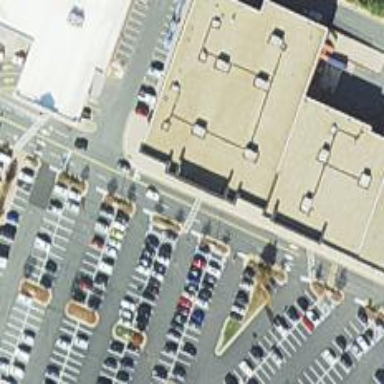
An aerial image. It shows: Parking space is available.